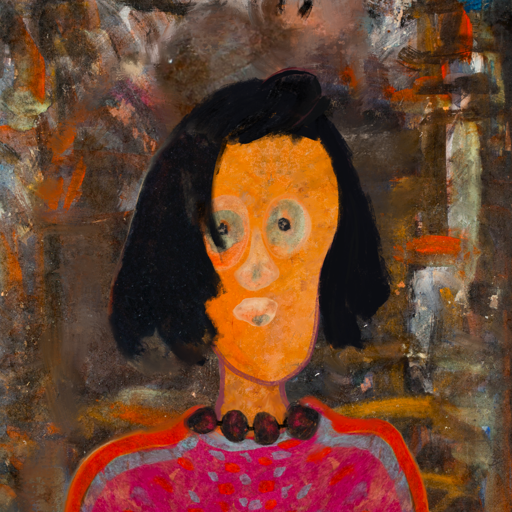
Background: GypsyQueen, Head And Neck Front: Hypocrite, Face Front: Childish, Bust: Sisters, Hair Front: Mosgoul, Head Accessory: Blank, Second Necklace: Blank, Necklace: Mosgoul, Baby: Blank